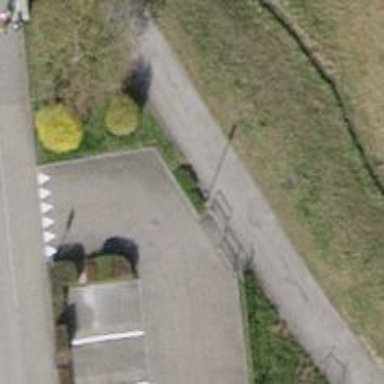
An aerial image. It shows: Double cycle barrier.